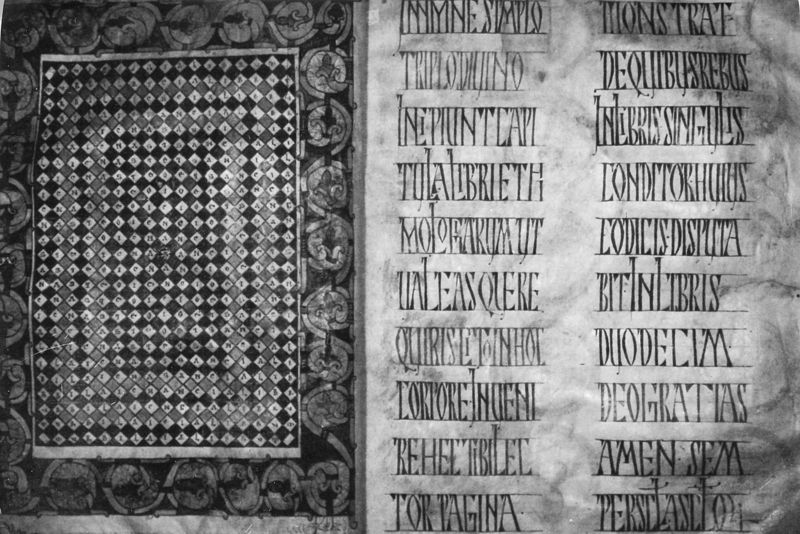
Titel: Etymologiae/ Etymologien MS I.3. (entstanden im Auftrag der Königin Sancha von Léon für ihren Sohn Sancho)
Künstler: Isidor von Sevilla
Institution: Real Biblioteca de San Lorenzo de El Escorial
Schlagwörter: grau, ornament, teppich, bibel, rahmen, felder, stoff, schrift, rand, ornamente, verzierung, foto, buch, druck, seite, schwarzweiß, text, buchstaben, kacheln, mosaik, gebet, namen, pergament, quadrate, städte, gewebe, handschrift, raster, latein, molo